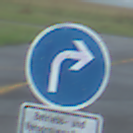
Verkehrszeichen: VorgeschriebeneFahrtrichtungRechts
Zusatzzeichen unten: BesondereFahrzeugeUndTransportgueter9
Umgebung: Outdoor, Suburban
Tageszeit: Midday
Wetter: Overcast
Licht: Natural
Jahreszeit: NotSpecified
Kontrast: LowContrast